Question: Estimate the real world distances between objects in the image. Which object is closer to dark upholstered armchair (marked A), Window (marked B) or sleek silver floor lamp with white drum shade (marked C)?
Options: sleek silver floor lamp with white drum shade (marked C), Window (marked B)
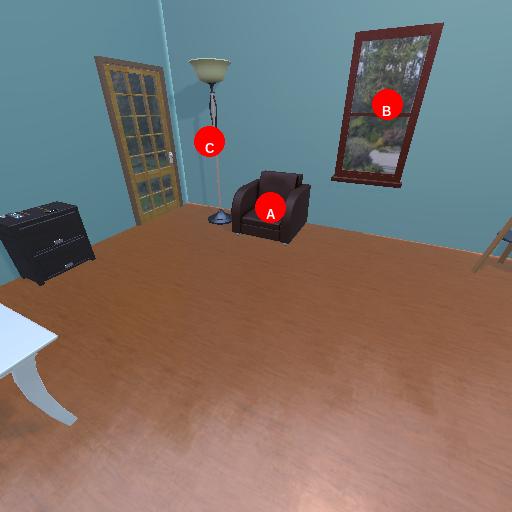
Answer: sleek silver floor lamp with white drum shade (marked C)